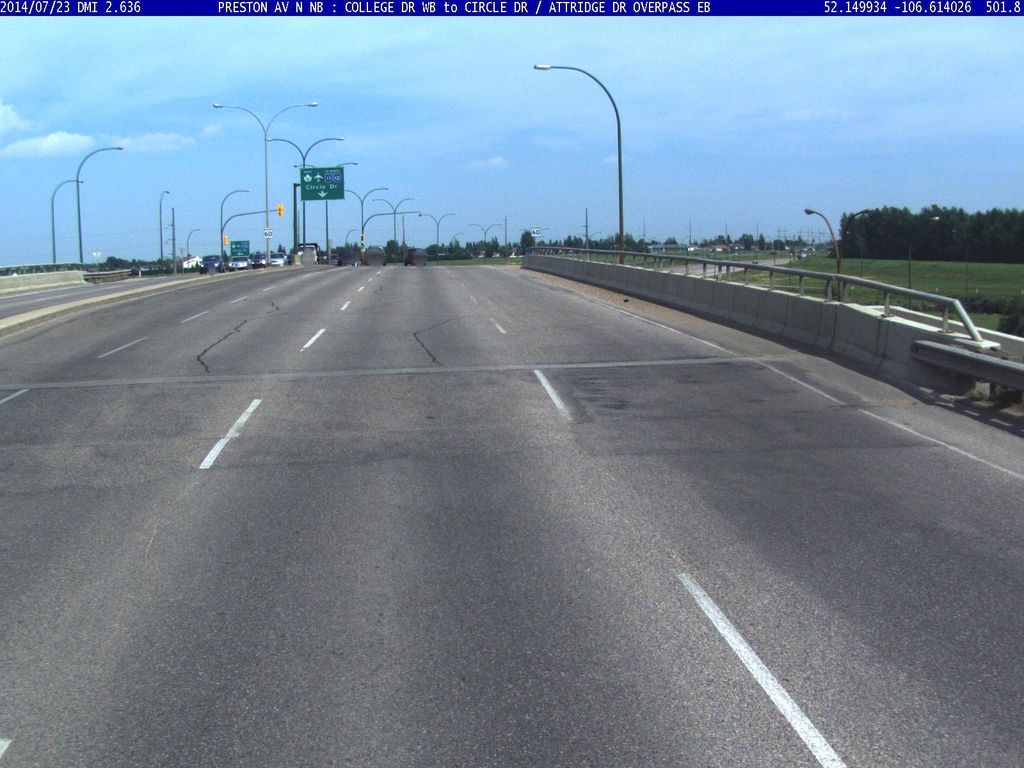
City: saskatoon